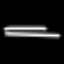
Label: line